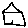
Label: house